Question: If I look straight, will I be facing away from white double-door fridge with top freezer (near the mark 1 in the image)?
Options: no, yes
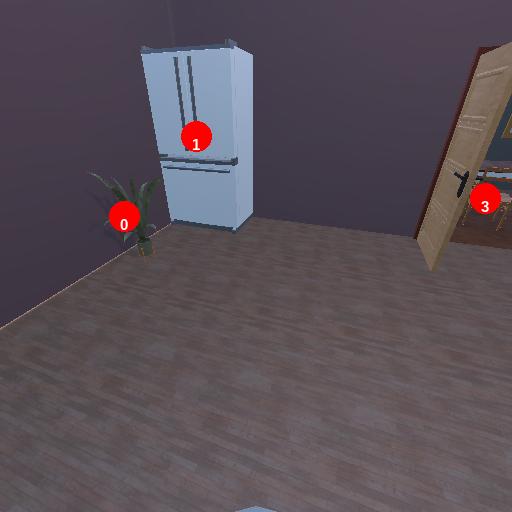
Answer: no